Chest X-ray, AP view. Patient: 37 years old, sex M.
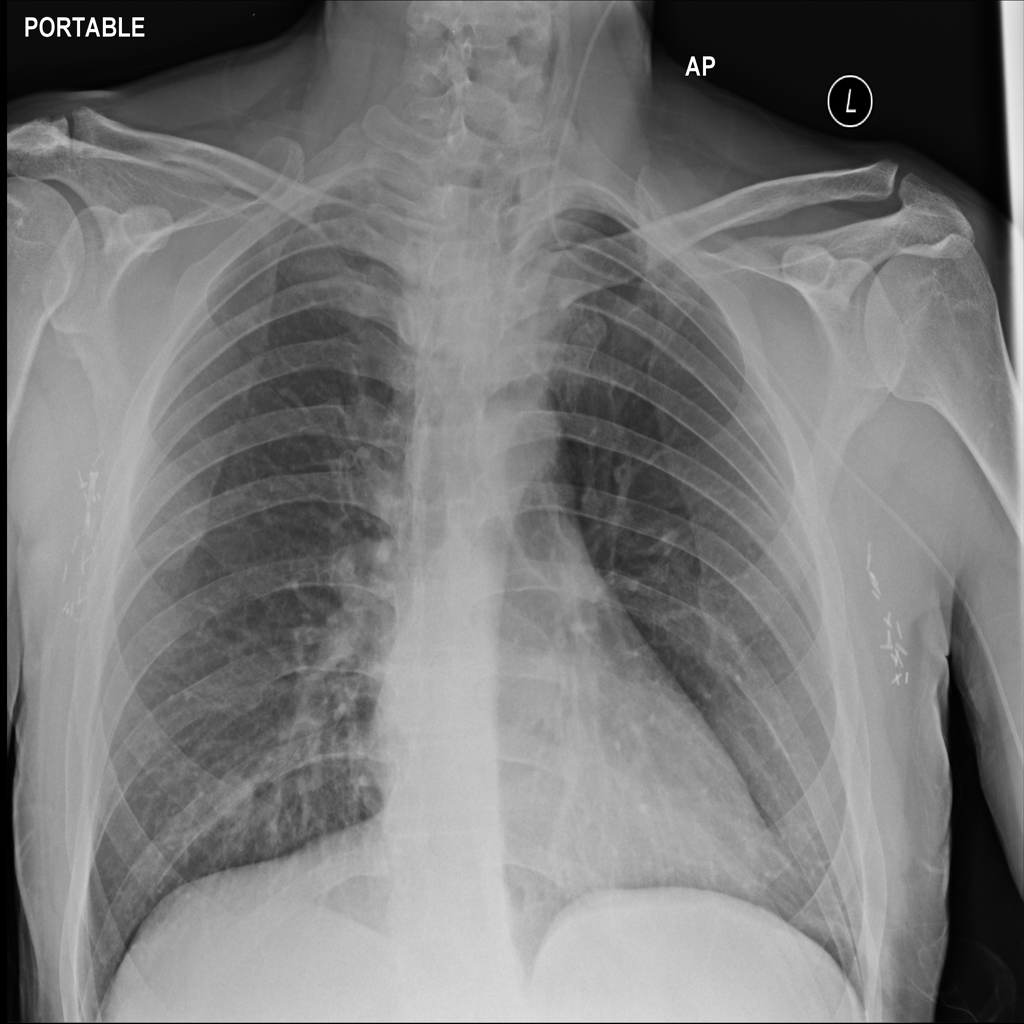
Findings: No Finding